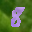
Label: 8